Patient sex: M
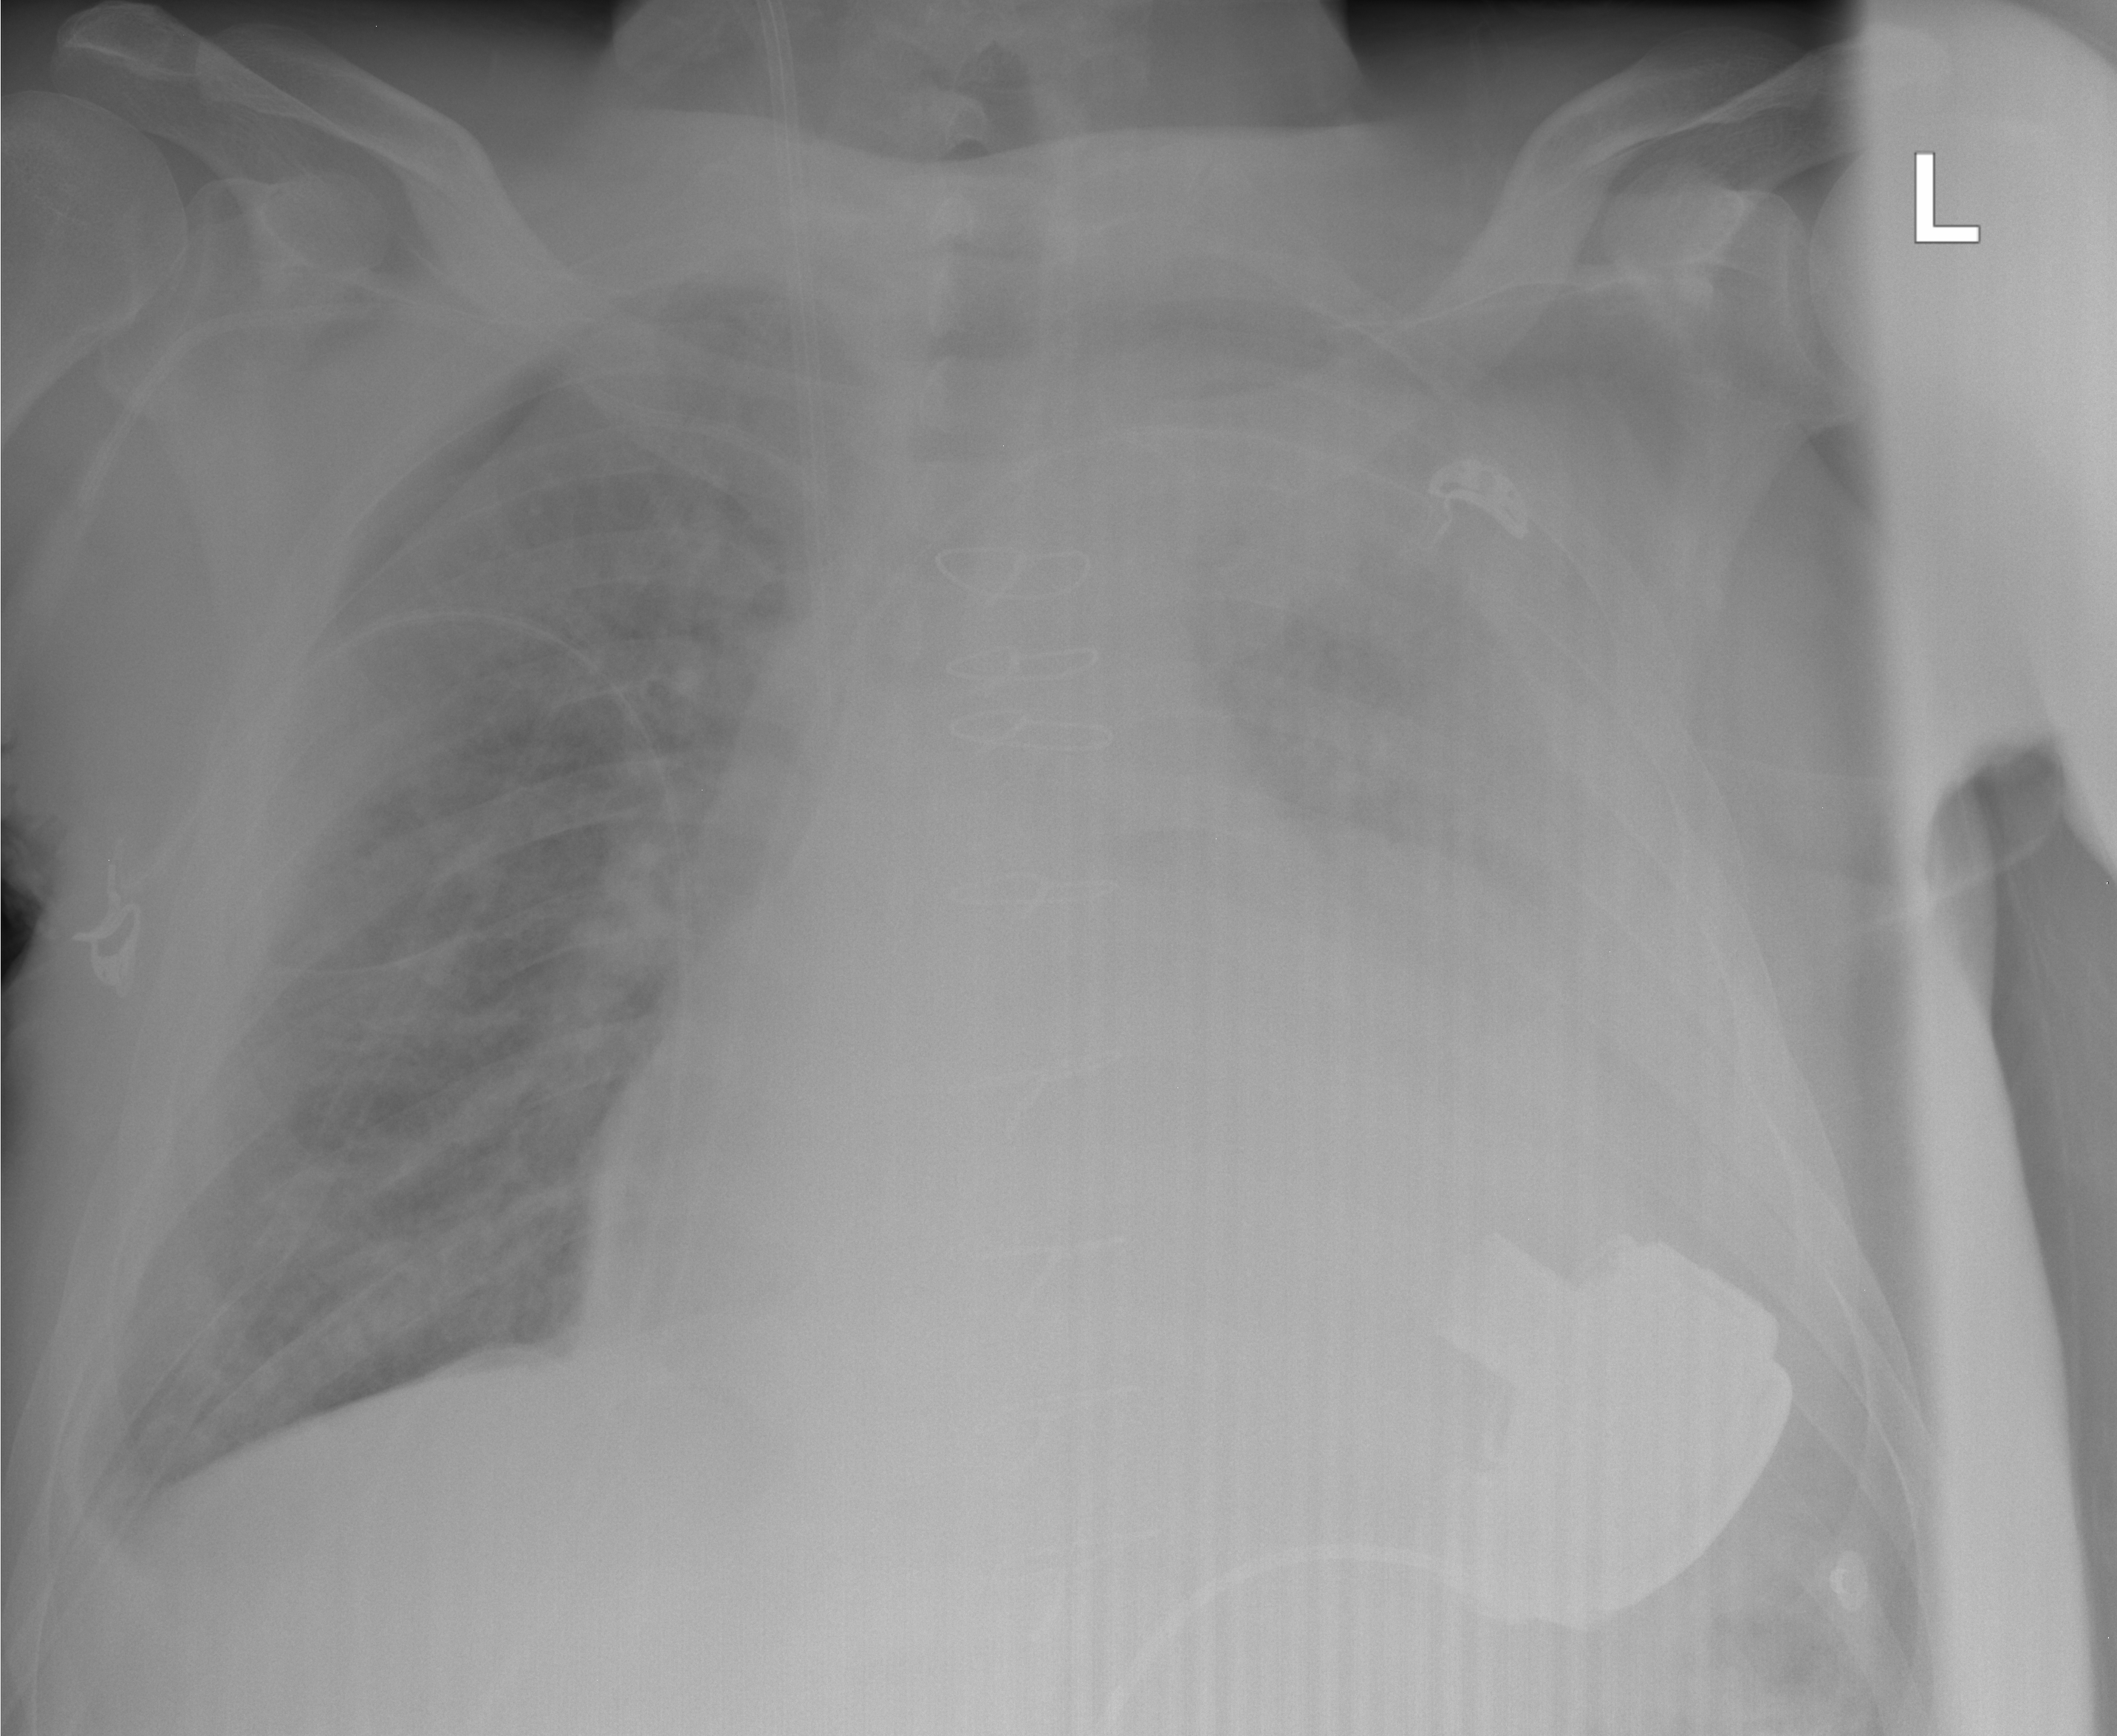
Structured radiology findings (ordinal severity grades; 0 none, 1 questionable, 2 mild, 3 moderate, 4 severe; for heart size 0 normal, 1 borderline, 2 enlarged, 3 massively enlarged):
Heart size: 3
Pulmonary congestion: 2
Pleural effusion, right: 0
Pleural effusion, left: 3
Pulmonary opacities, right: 0
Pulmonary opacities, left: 0
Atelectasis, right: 2
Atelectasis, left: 3